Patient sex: M
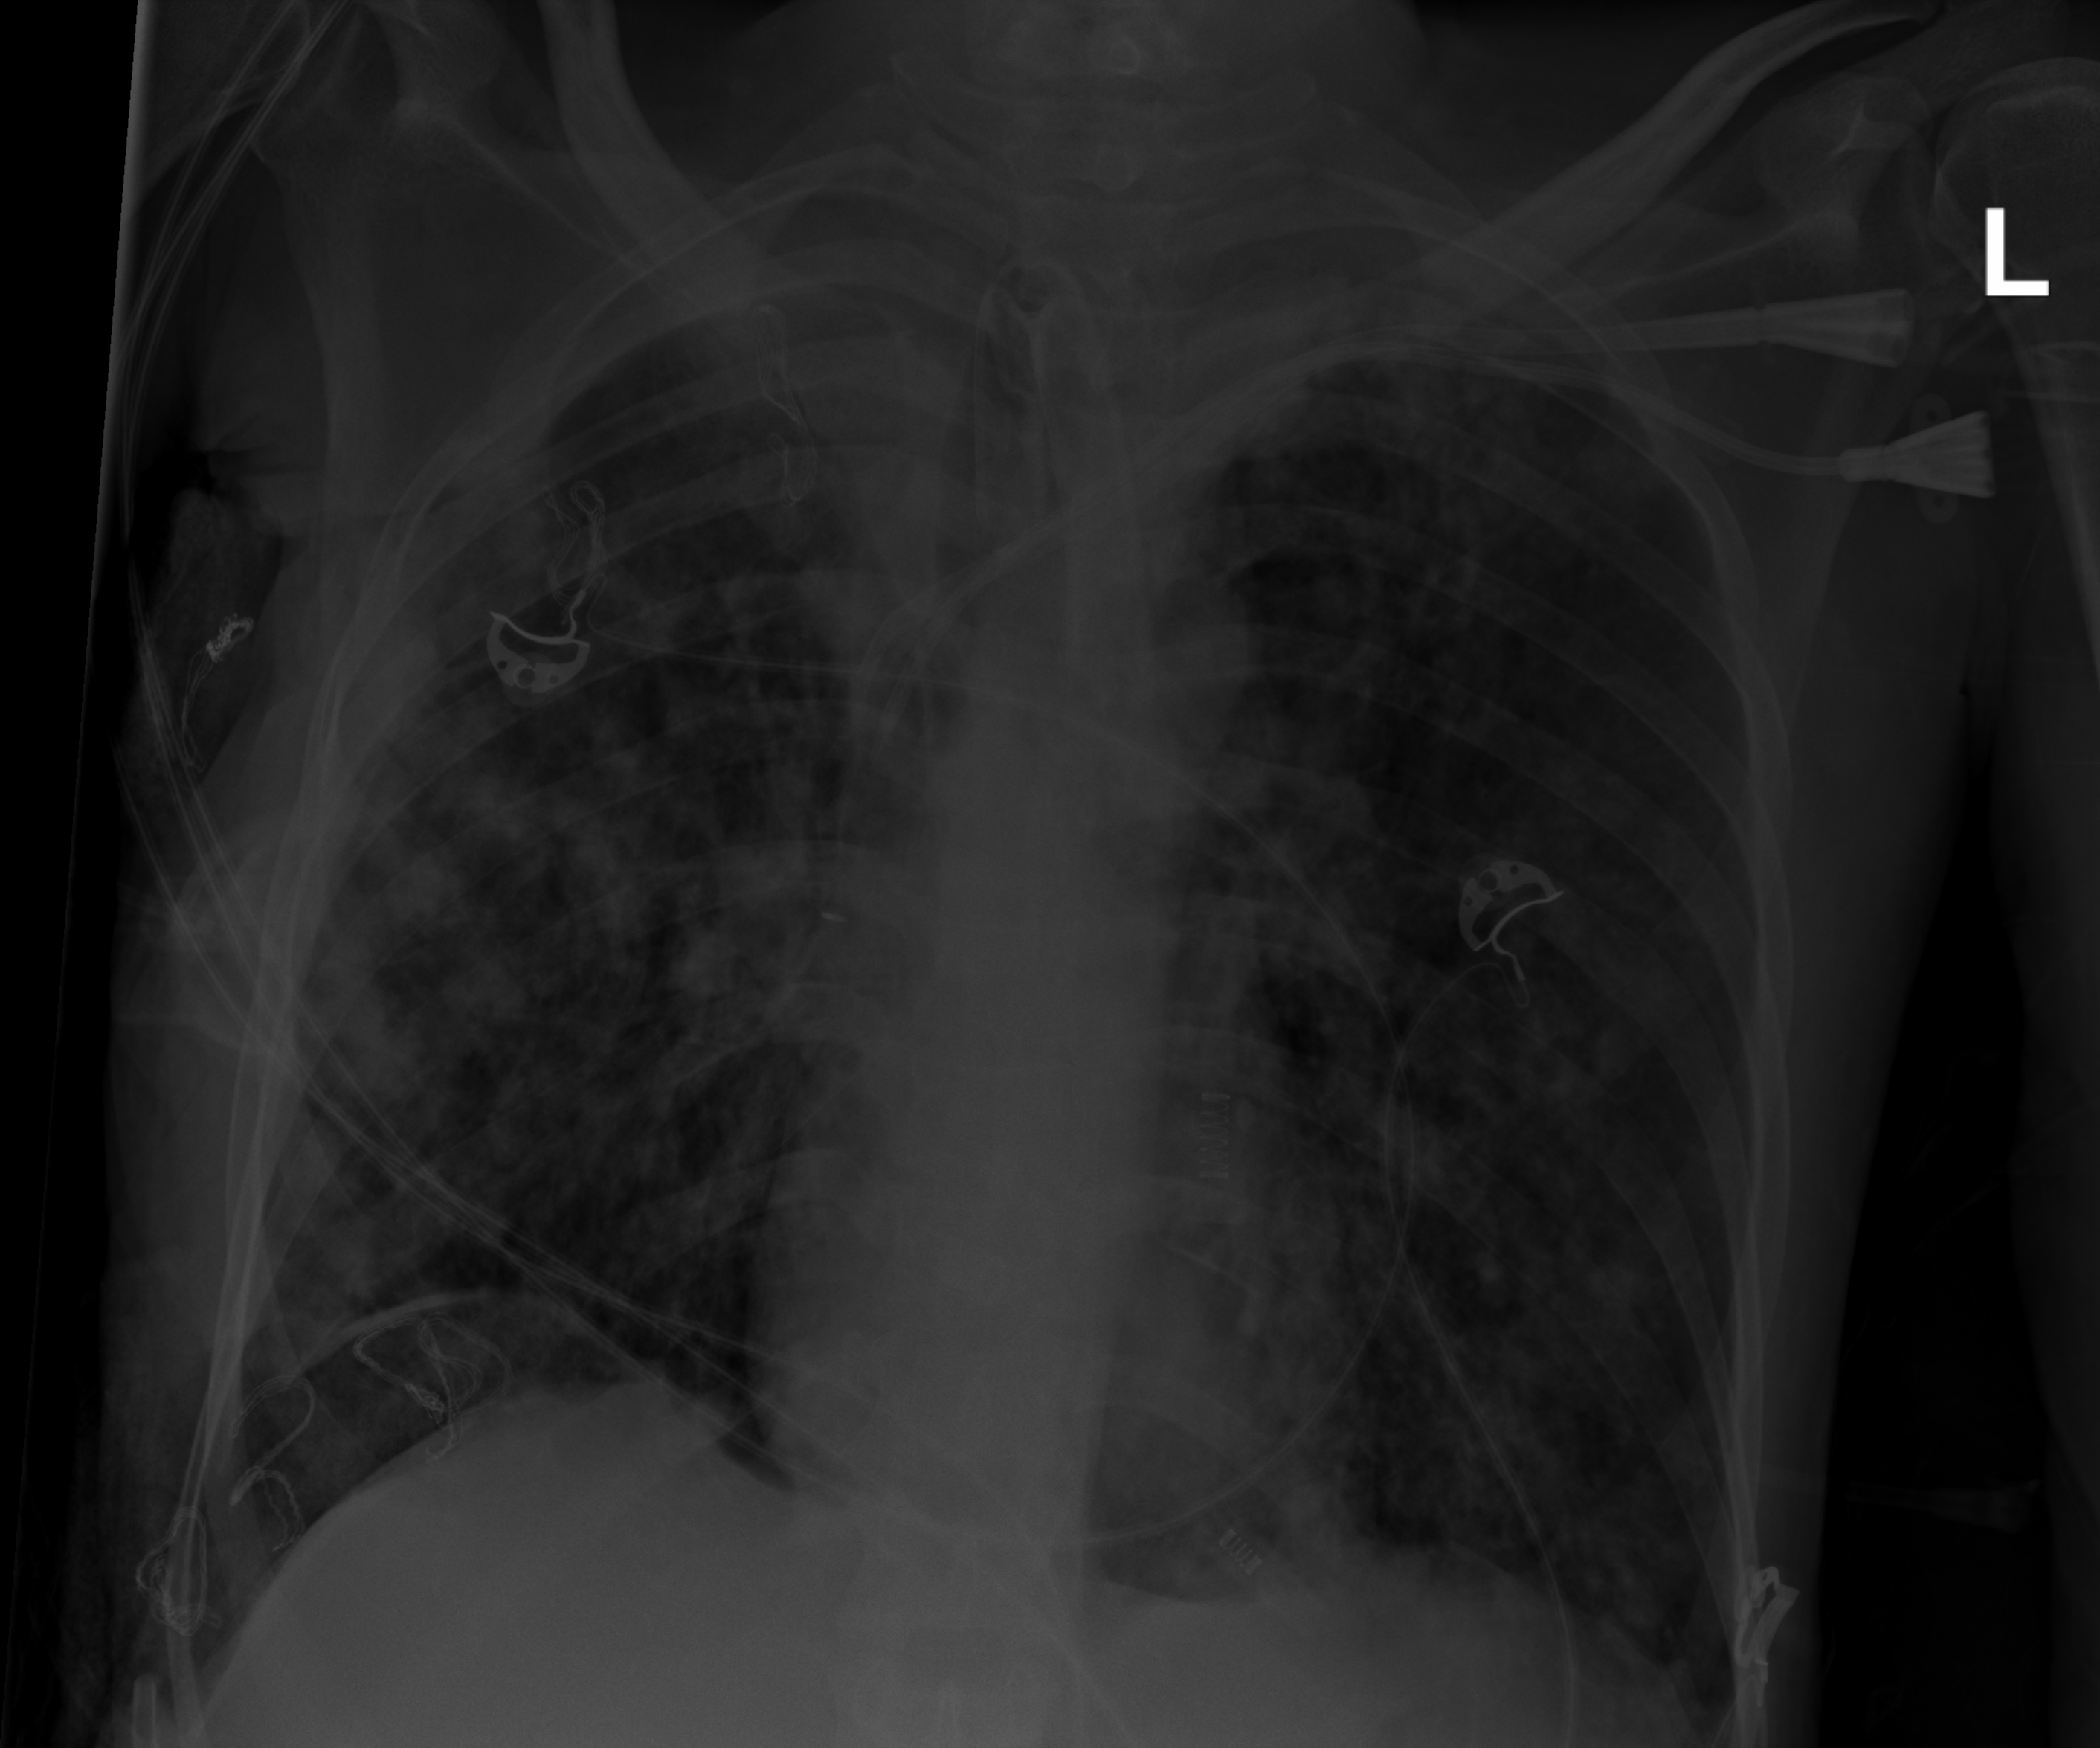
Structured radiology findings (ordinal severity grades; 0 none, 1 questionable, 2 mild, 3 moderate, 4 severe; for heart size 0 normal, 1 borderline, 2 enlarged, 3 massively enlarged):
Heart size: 0
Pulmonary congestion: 2
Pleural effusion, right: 2
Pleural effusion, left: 2
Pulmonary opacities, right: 3
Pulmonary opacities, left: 3
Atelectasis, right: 3
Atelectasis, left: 2